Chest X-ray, AP view. Patient: 76 years old, sex M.
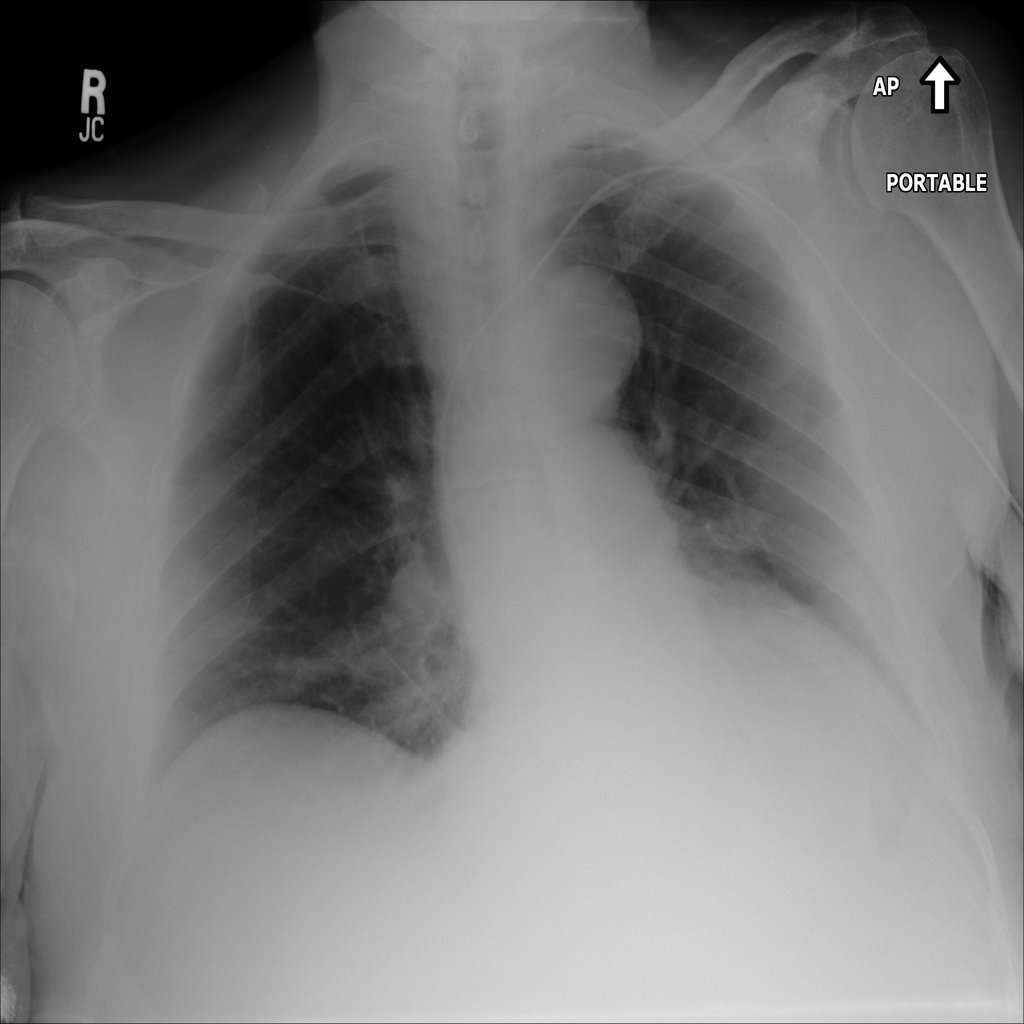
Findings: Consolidation, Effusion